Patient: sex M, age 61
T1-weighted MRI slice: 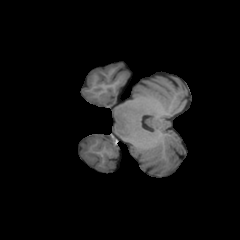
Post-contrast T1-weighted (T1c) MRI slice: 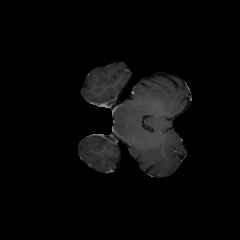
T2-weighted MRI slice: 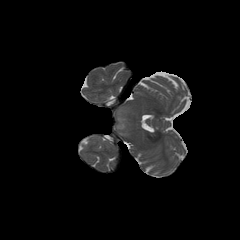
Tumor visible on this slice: yes
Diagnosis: Astrocytoma, IDH-wildtype
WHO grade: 3